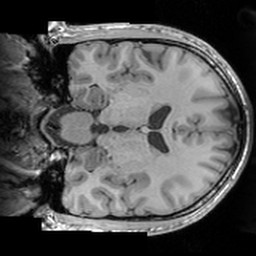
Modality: T1w
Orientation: coronal
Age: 34
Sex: male
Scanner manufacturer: siemens
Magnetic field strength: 3 T
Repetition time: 1.63 s
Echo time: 0.00311 s